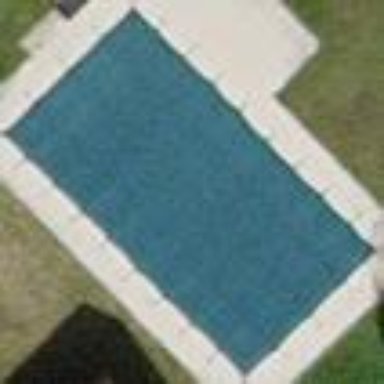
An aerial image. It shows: Swimming pool located in leisure land.